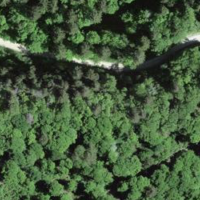
EUNIS habitat code: 44
Species observed at this site:
Cardamine heptaphylla
Polystichum aculeatum
Adenostyles alliariae
Stellaria nemorum
Androsace lactea
Huperzia selago